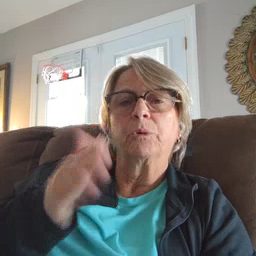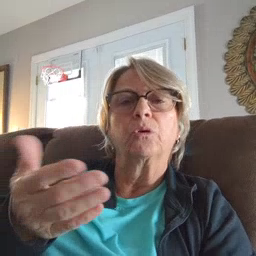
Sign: book